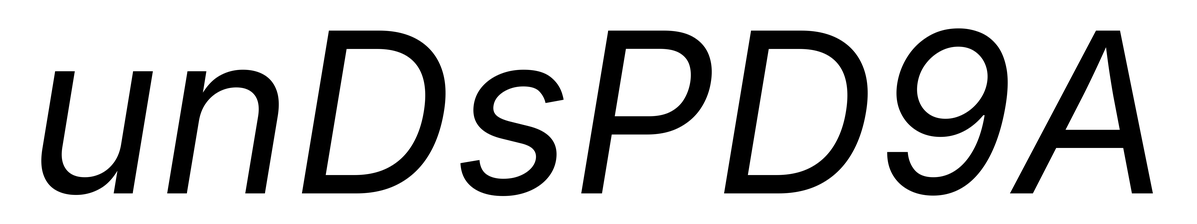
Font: Inter-Italic_Italic